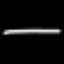
Label: line